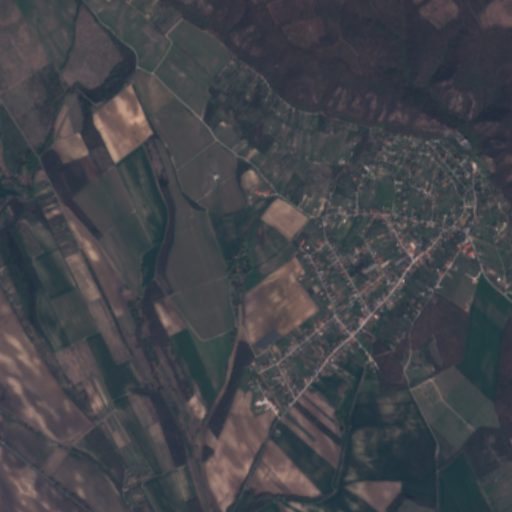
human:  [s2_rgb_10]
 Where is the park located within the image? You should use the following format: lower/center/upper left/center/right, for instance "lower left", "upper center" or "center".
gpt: The park is located in the lower right of the image.
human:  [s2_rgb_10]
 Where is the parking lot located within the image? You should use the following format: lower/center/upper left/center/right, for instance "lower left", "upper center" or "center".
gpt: The parking lot is located in the upper right of the image.
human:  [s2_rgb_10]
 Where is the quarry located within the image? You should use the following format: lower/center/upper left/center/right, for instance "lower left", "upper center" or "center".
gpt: The quarry is located in the upper right of the image.
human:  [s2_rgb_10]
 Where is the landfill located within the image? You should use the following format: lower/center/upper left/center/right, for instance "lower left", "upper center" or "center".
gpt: There is no landfill in the image.